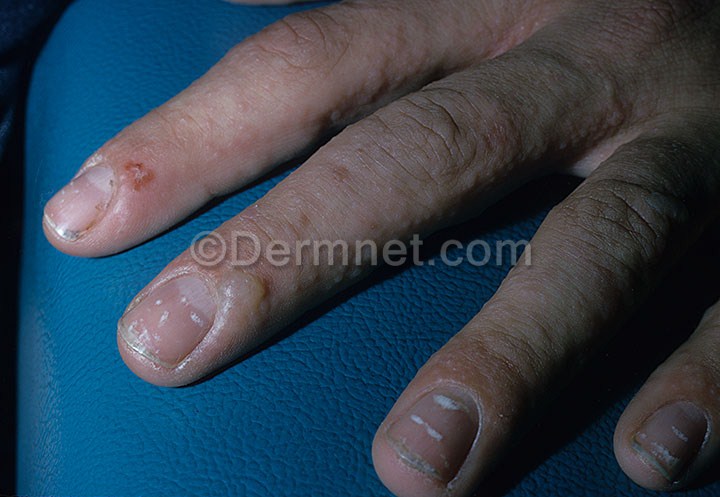
Disease: Eczema Photos